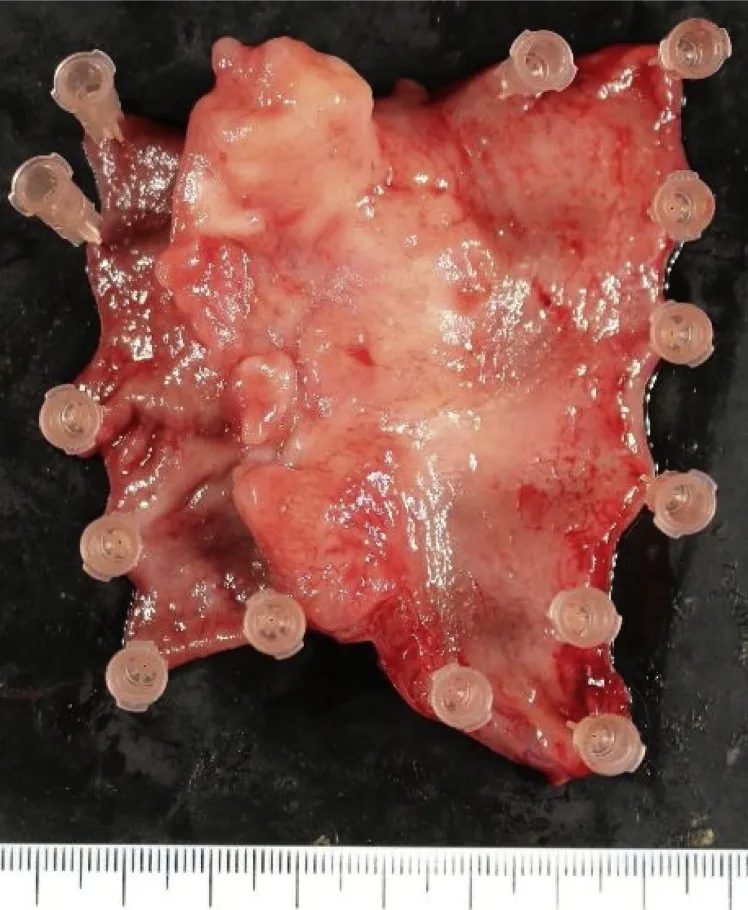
Surgical specimen of the gastric tube cancer (scale in cm. ).
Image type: pathology (fish)